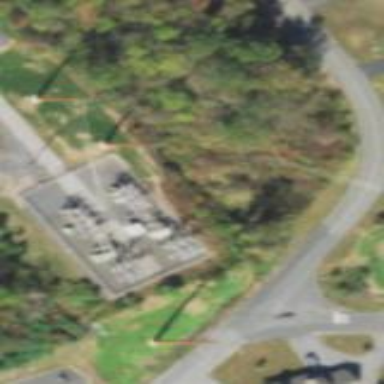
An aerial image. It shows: Power substation.